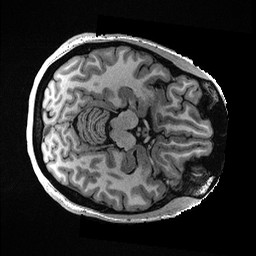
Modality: T1w
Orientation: axial
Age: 33
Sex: female
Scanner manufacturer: ge
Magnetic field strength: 3 T
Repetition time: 0.007208 s
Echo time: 0.003076 s